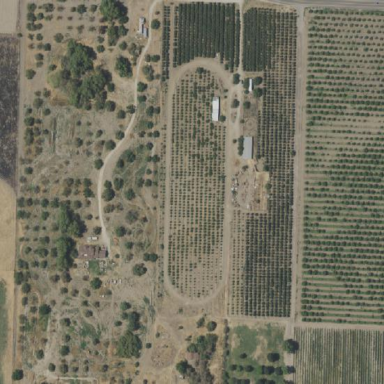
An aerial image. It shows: Orchard filled with walnut trees.